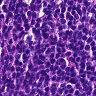
Metastatic tissue present: no